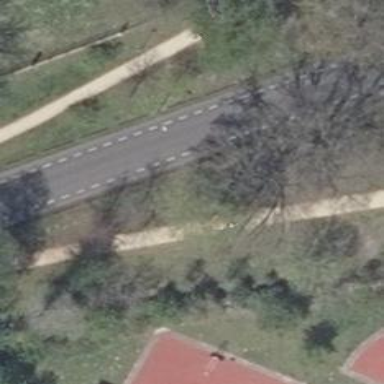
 having separate sidewalk and cycle track. The cycle track has advisory lanes in both directions."